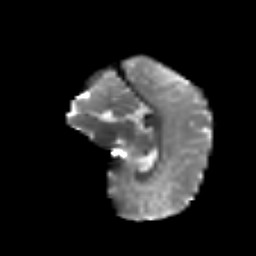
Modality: T2w
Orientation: sagittal
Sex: female
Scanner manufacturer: siemens
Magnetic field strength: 3 T
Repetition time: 5 s
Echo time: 0.071 s